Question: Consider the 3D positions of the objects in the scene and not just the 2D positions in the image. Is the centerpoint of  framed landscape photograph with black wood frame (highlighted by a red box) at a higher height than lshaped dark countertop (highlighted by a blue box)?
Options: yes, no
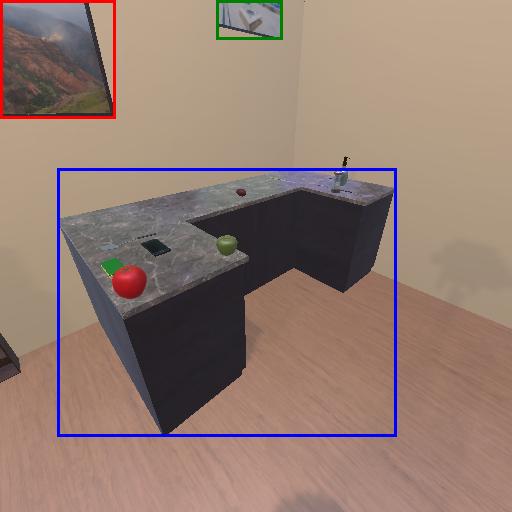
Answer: yes